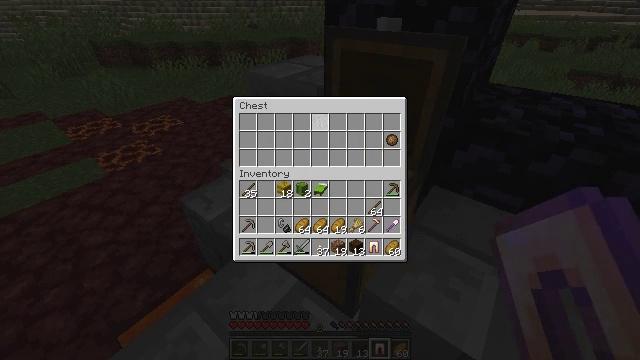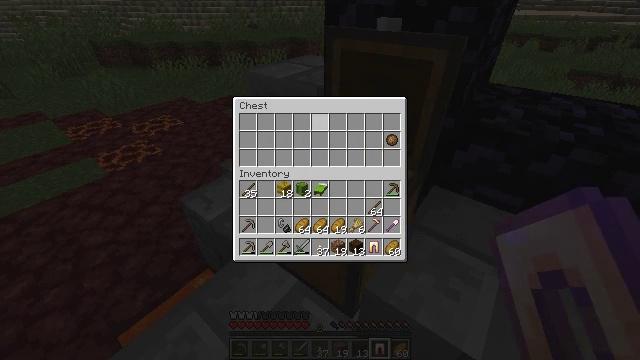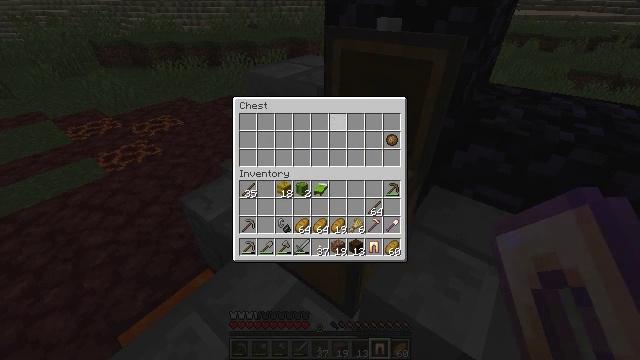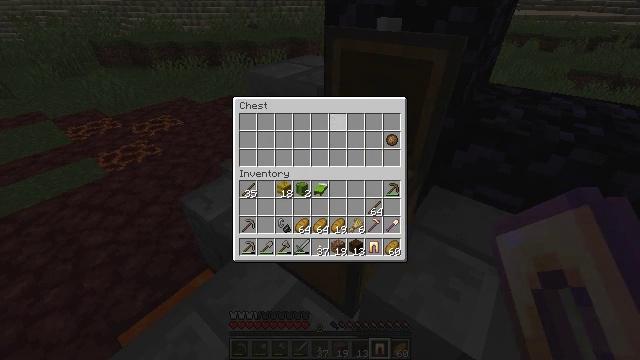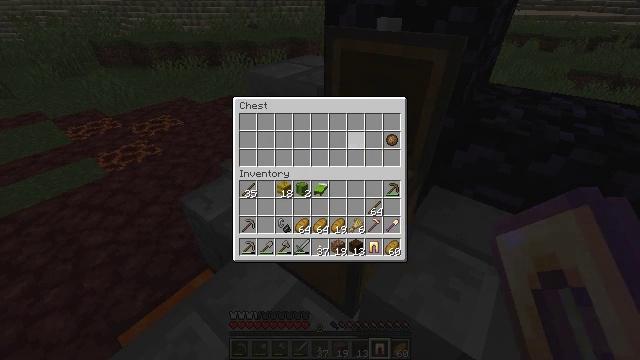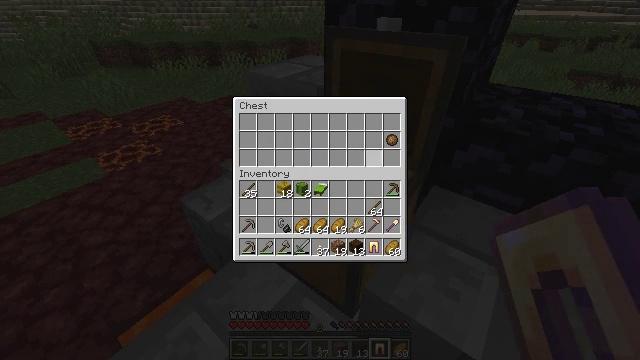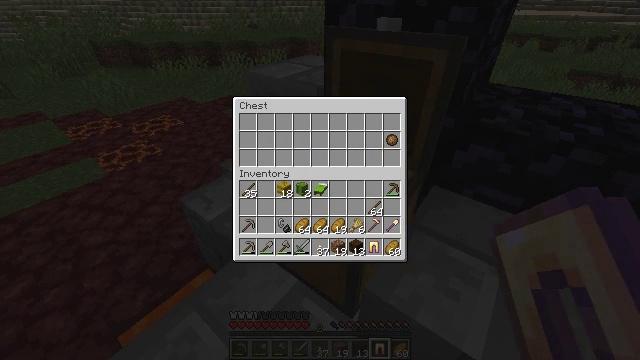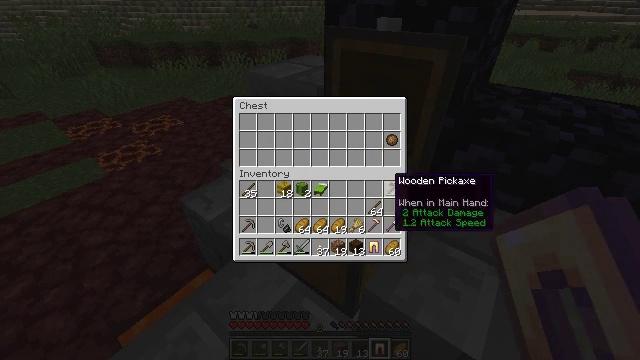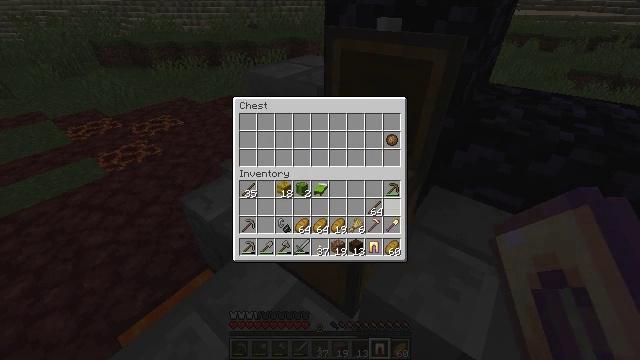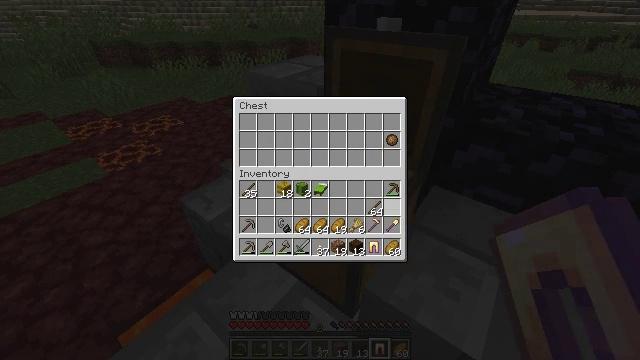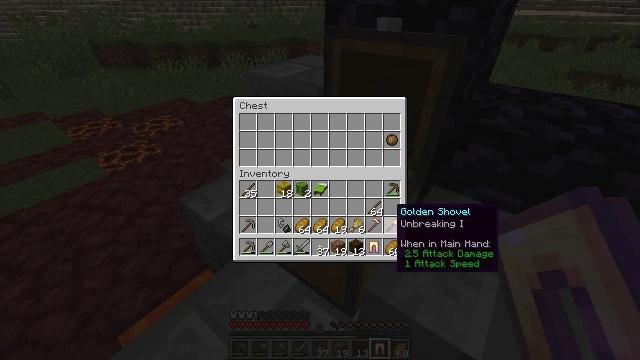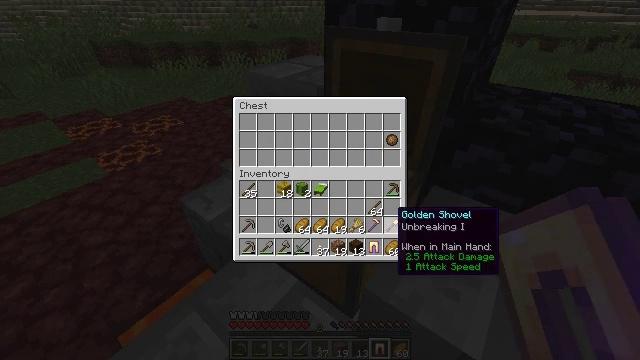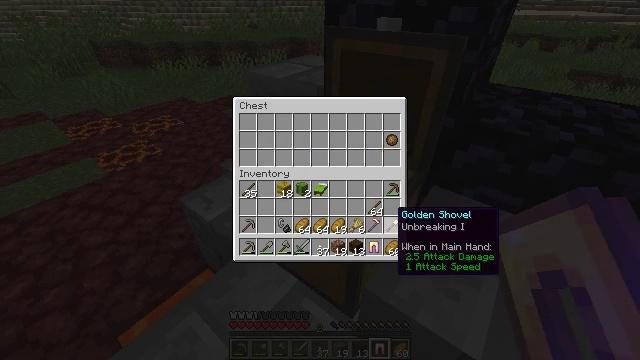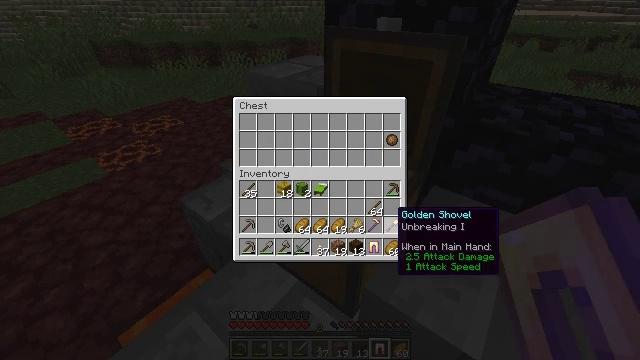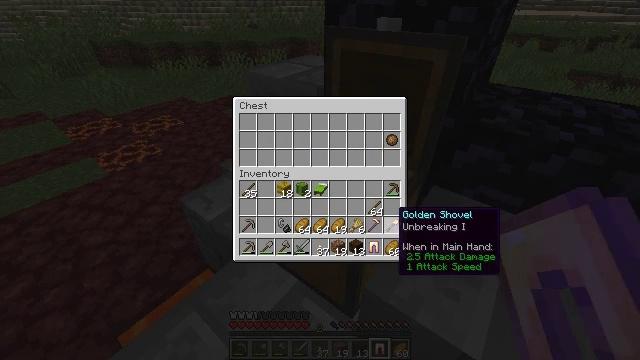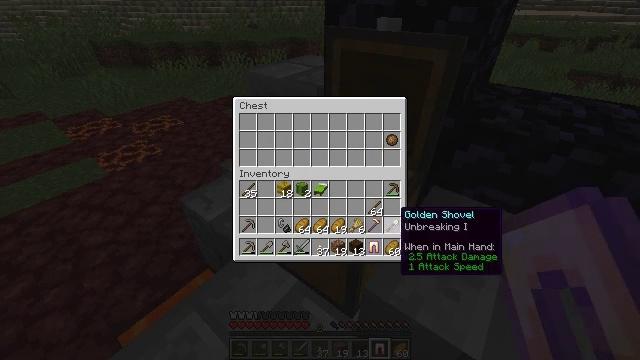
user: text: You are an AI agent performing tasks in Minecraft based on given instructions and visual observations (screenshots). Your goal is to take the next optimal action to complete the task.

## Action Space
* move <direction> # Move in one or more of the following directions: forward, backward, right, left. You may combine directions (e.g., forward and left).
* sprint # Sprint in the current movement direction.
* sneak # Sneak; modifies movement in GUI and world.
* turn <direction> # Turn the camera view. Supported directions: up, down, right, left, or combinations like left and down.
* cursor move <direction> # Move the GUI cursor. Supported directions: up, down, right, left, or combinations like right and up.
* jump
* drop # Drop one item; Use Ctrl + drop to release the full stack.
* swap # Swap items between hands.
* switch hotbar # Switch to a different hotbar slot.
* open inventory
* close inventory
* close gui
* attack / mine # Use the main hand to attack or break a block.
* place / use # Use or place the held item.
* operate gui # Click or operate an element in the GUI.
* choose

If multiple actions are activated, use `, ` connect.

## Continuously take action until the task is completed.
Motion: motion action
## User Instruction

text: Remove golden leggings from the inventory.
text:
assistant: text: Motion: sneak, choose
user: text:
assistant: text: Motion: sneak, cursor move right
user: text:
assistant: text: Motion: sneak, cursor move right
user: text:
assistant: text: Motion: sneak, cursor move right and down
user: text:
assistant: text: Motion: sneak, cursor move right and down
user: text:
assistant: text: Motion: sneak, cursor move right and down
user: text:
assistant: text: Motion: sneak, cursor move down
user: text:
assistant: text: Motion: sneak, cursor move down
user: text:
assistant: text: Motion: sneak, cursor move down
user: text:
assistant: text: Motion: no_op
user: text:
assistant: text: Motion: no_op
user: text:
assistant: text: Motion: no_op
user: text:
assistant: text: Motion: no_op
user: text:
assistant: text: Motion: no_op
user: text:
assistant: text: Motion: no_op
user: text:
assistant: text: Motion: operate gui
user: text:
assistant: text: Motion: operate gui
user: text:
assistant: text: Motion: operate gui
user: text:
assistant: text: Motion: cursor move left
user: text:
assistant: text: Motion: cursor move left
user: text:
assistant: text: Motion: cursor move left
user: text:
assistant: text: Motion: cursor move left
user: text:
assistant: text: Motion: cursor move left
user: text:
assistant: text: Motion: cursor move left
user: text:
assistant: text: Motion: cursor move left
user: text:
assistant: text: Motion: cursor move left
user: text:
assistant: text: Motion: no_op
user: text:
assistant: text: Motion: no_op
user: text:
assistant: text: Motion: no_op
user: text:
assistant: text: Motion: no_op